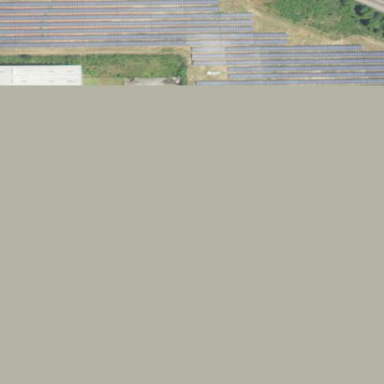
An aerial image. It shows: Solar power plant with photovoltaic technology surrounded by fence.